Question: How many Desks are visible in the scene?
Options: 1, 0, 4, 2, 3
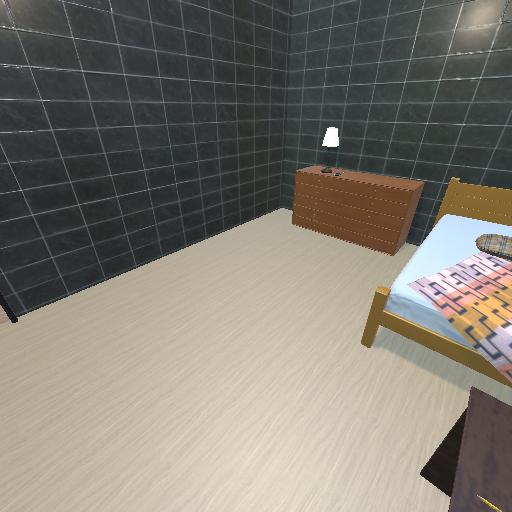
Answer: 1